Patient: sex F, age 71
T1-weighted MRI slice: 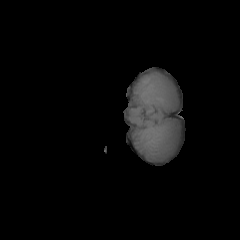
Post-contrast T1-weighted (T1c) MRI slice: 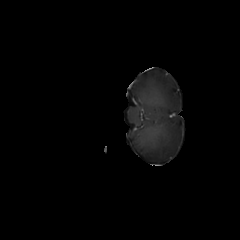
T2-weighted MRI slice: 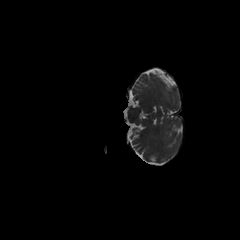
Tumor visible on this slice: no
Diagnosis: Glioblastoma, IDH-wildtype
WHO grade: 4